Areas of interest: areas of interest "Business office"
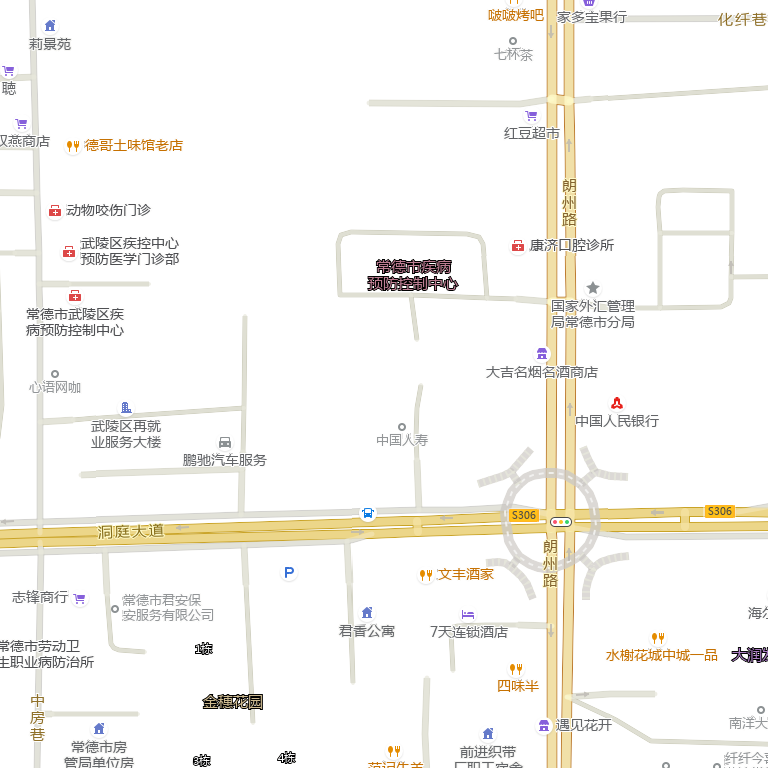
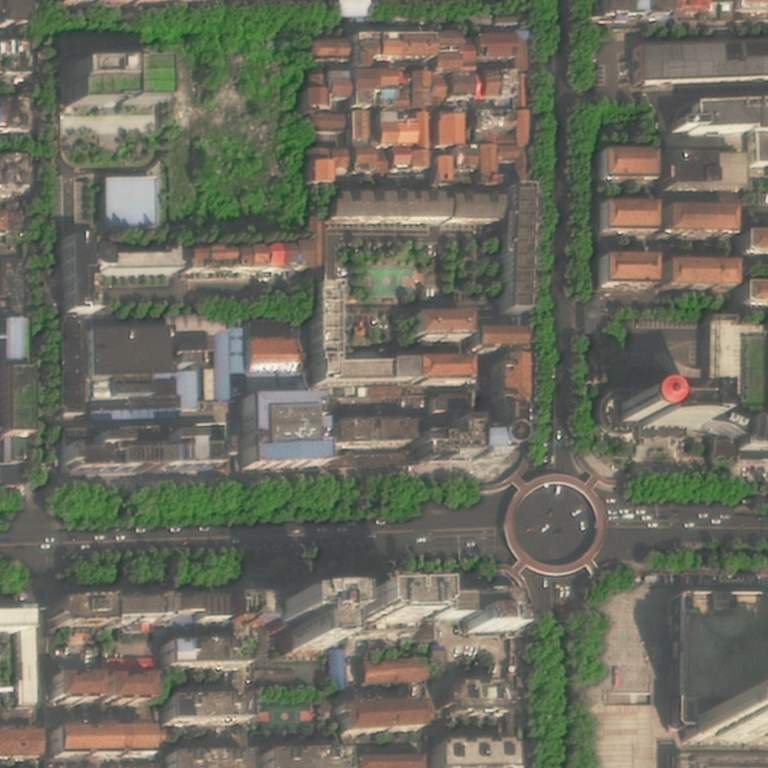